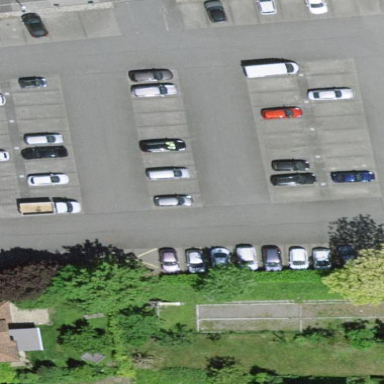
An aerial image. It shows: Road serving as parking aisle.